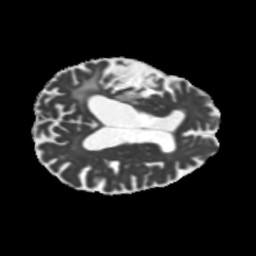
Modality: MD
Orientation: axial
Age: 68
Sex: male
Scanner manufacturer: siemens
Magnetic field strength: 3 T
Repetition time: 5.25 s
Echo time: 0.08 s